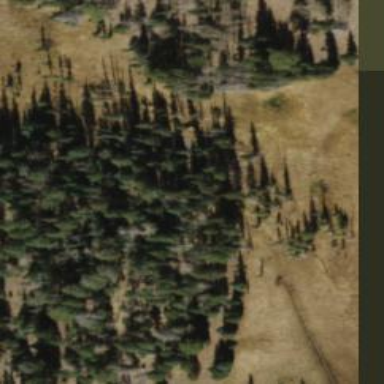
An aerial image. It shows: Evergreen woodland with needle-leaved trees.